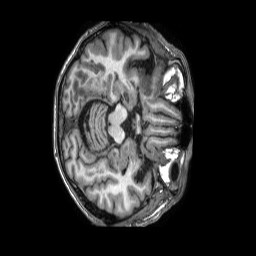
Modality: T1w
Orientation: axial
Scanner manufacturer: philips
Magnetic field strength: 1.5 T
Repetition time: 0.007056 s
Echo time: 0.003194 s